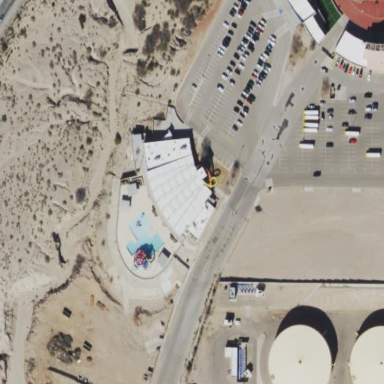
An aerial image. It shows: Sports centre dedicated to swimming activities.